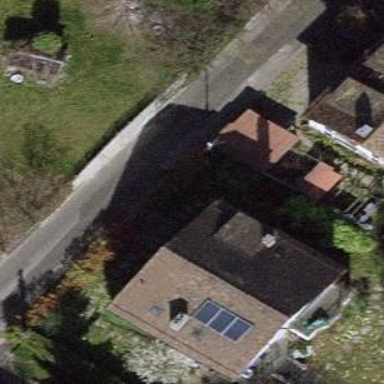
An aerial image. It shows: Group of garages.